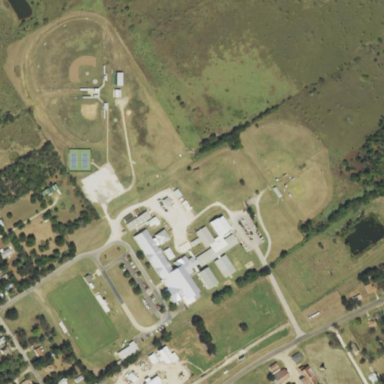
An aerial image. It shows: School.